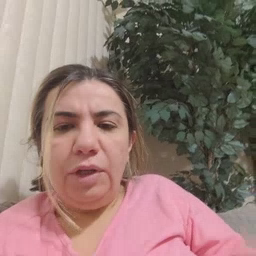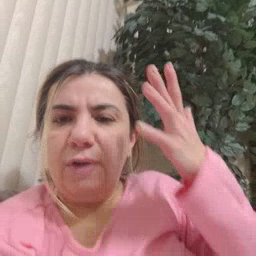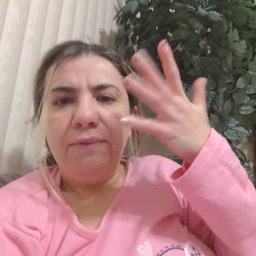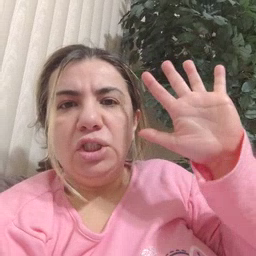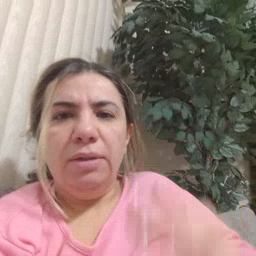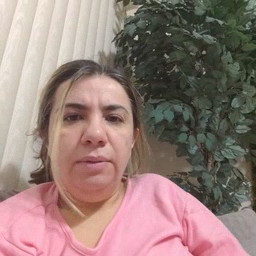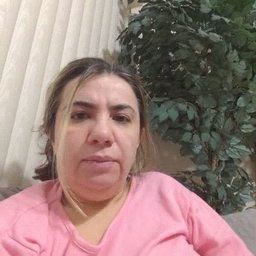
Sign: finish